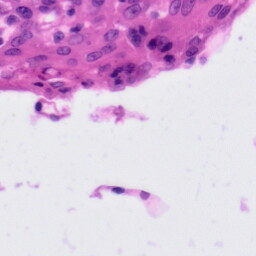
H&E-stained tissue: Tonsil